Question: so far i have written my code...
'''
[DllImport("user32.dll", SetLastError = true)]
static extern IntPtr FindWindow(string lpClassName, string lpWindowName);
[DllImport("user32.dll", SetLastError = true)]
static extern IntPtr FindWindowEx(IntPtr hwndParent, IntPtr hwndChildAfter, string lpszClass, string lpszWindow);
[DllImport("user32.dll", CharSet = CharSet.Auto, SetLastError = false)]
static extern IntPtr SendMessage(IntPtr hWnd, UInt32 Msg, IntPtr wParam, IntPtr IParam);
private const int BM_CLICK = 0x00F5;
'''
...
'''
IntPtr win = FindWindow("CalcFrame", "Calculator");
if (!win.Equals(IntPtr.Zero))
{
IntPtr win2 = FindWindowEx(win, IntPtr.Zero, "CalcFrame", null);
if (!win2.Equals(IntPtr.Zero))
{
MessageBox.Show("ok");
}
}
'''
And my question is, how can i send BM_CLICK to Calculator buttons..
And i dont get it, how can i choose windows and buttons with the same class

maybe someone will be so good and will explain me how to do this and maybe write some easy example.
Thank you very much and sorry for my bad english :/
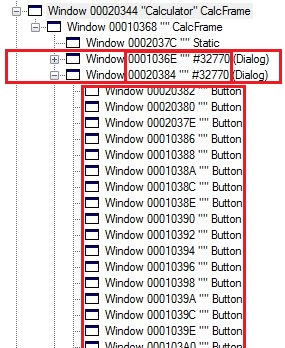
Answer: If there is two (or more) windows that have same class name and text, it's better to use <URL> is an example for this API function.
You can list all child windows and do whatever you want with them.